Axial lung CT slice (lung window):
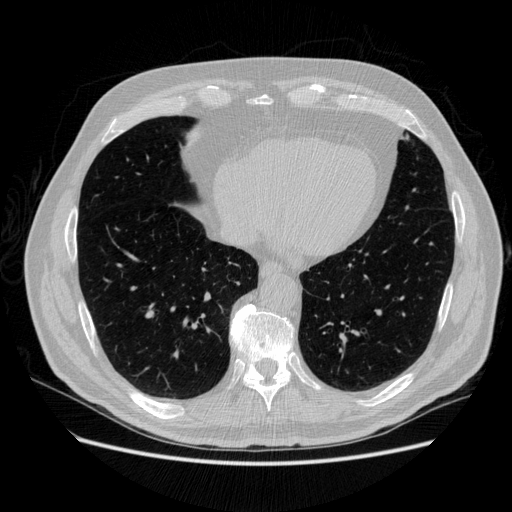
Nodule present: no